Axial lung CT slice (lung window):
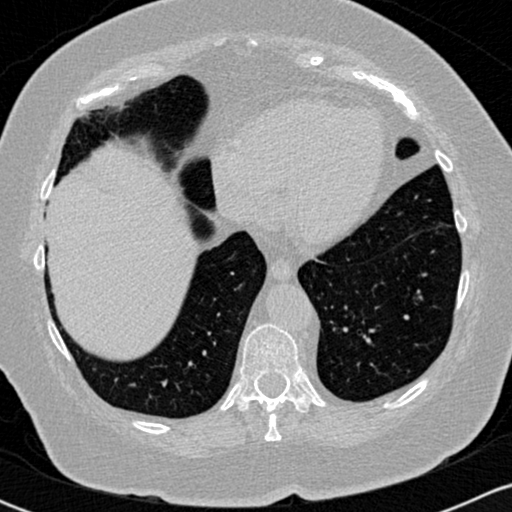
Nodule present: no